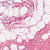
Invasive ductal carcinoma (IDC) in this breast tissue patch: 0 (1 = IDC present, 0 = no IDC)